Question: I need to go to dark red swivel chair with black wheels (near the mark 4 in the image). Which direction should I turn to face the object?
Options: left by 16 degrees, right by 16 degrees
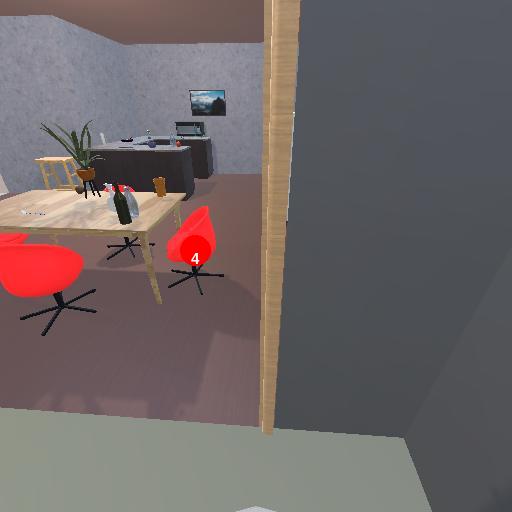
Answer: left by 16 degrees